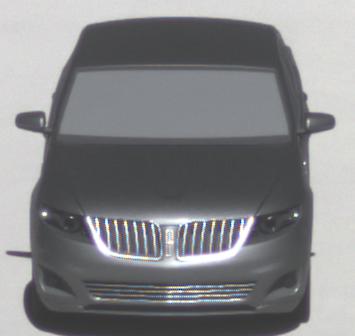
Make: Lincoln
Model: MKS
Detailed model: -
Model produced from: 2008
Model produced until: 2011
Doors: 4
Color: gray
Road condition: dry road
Daytime: midday
Contrast: high contrast